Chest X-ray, AP view. Patient: 35 years old, sex F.
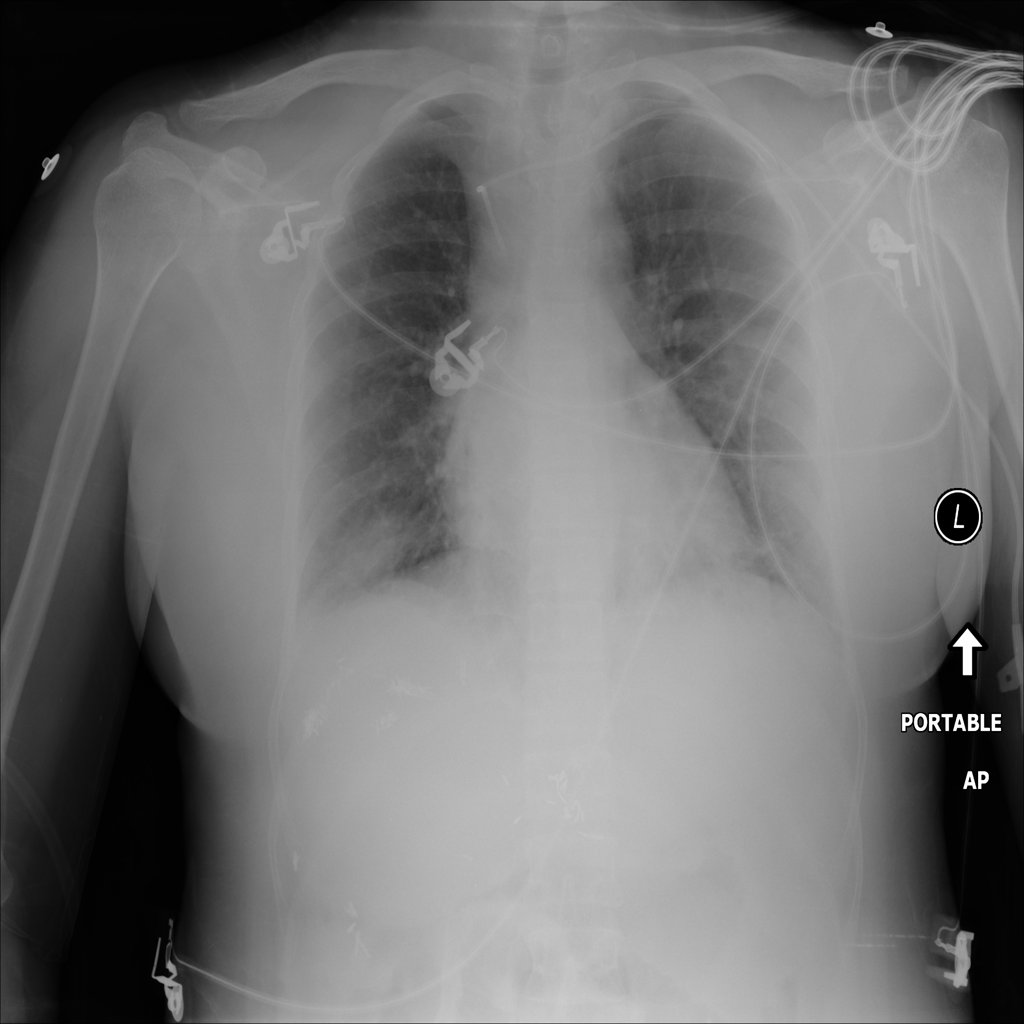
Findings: Consolidation